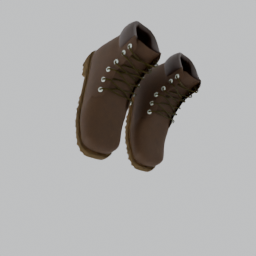
Label: people